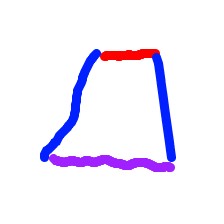
Shape: trapezoid